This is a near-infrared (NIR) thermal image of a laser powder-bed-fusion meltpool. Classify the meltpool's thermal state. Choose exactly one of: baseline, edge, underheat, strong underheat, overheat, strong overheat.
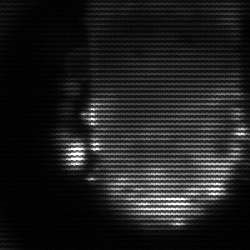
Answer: baseline